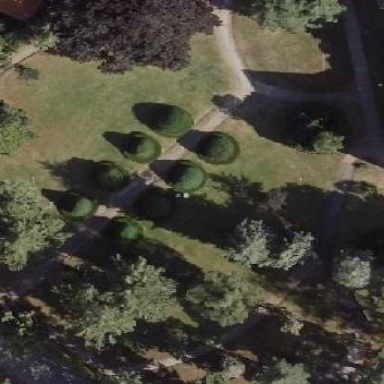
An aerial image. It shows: Park.